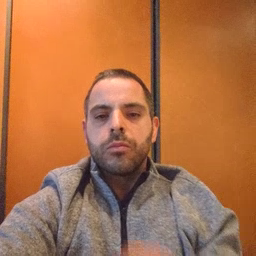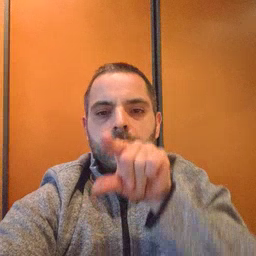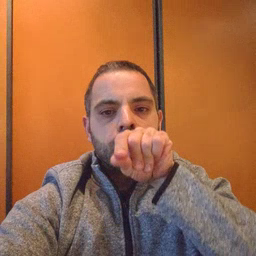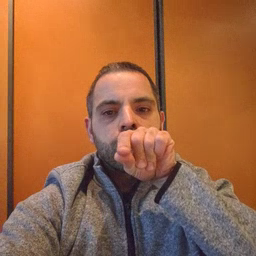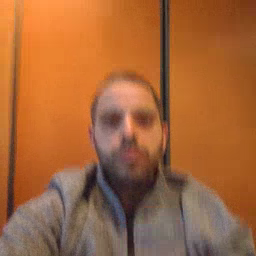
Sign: bird